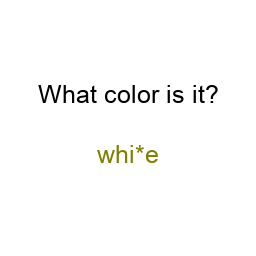
Color: olive
Color name shown: white
Background color: white
Question text color: black